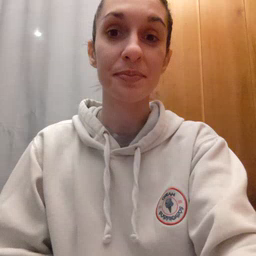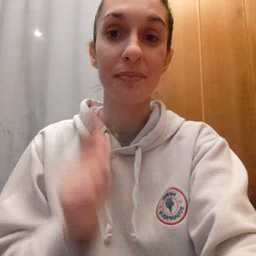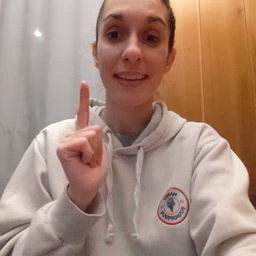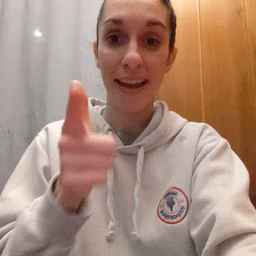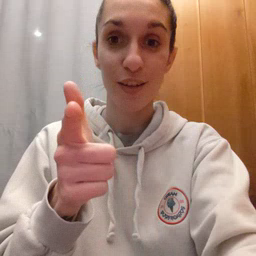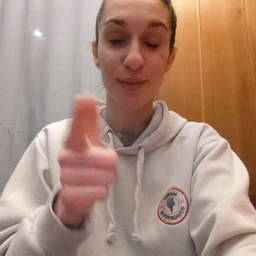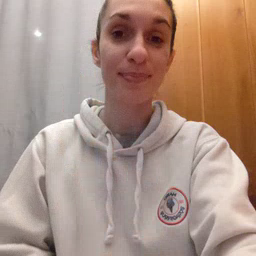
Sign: later